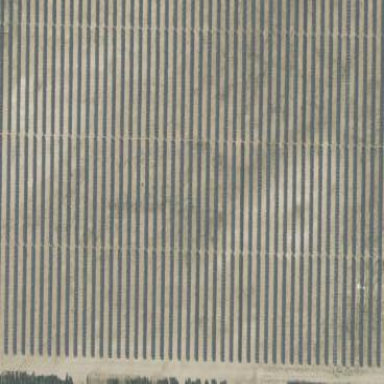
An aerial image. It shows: Solar power plant using photovoltaic technology.